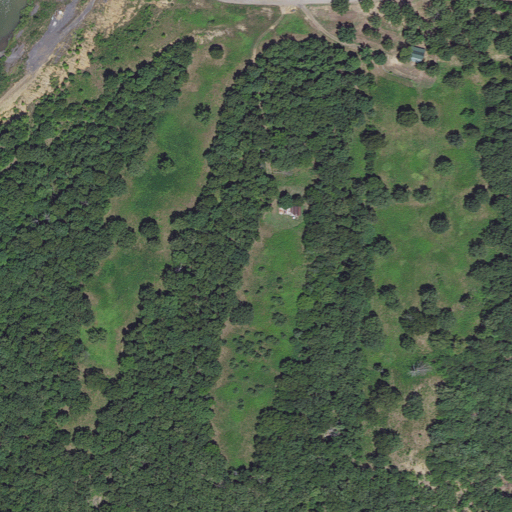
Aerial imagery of mountain in Arkansas named Winn Mountain containing deciduous forest, pasture, grassland, mixed forest, and open water